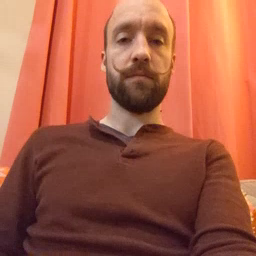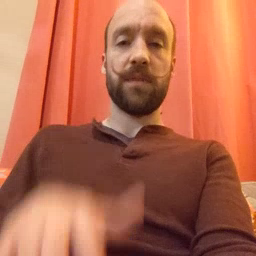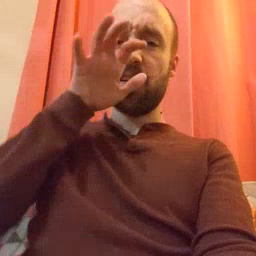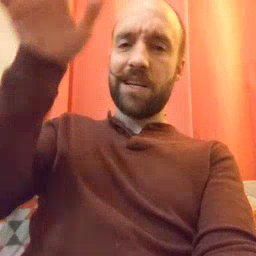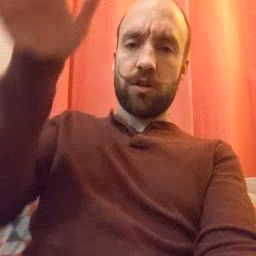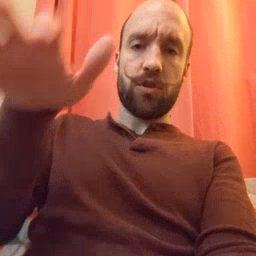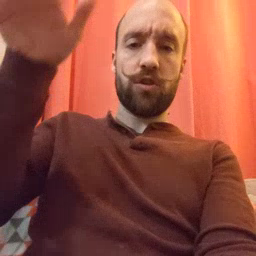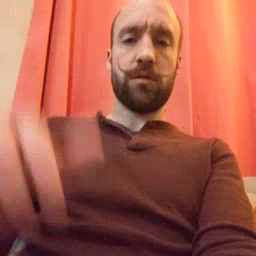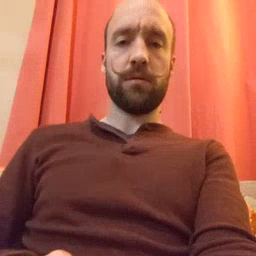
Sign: alligator